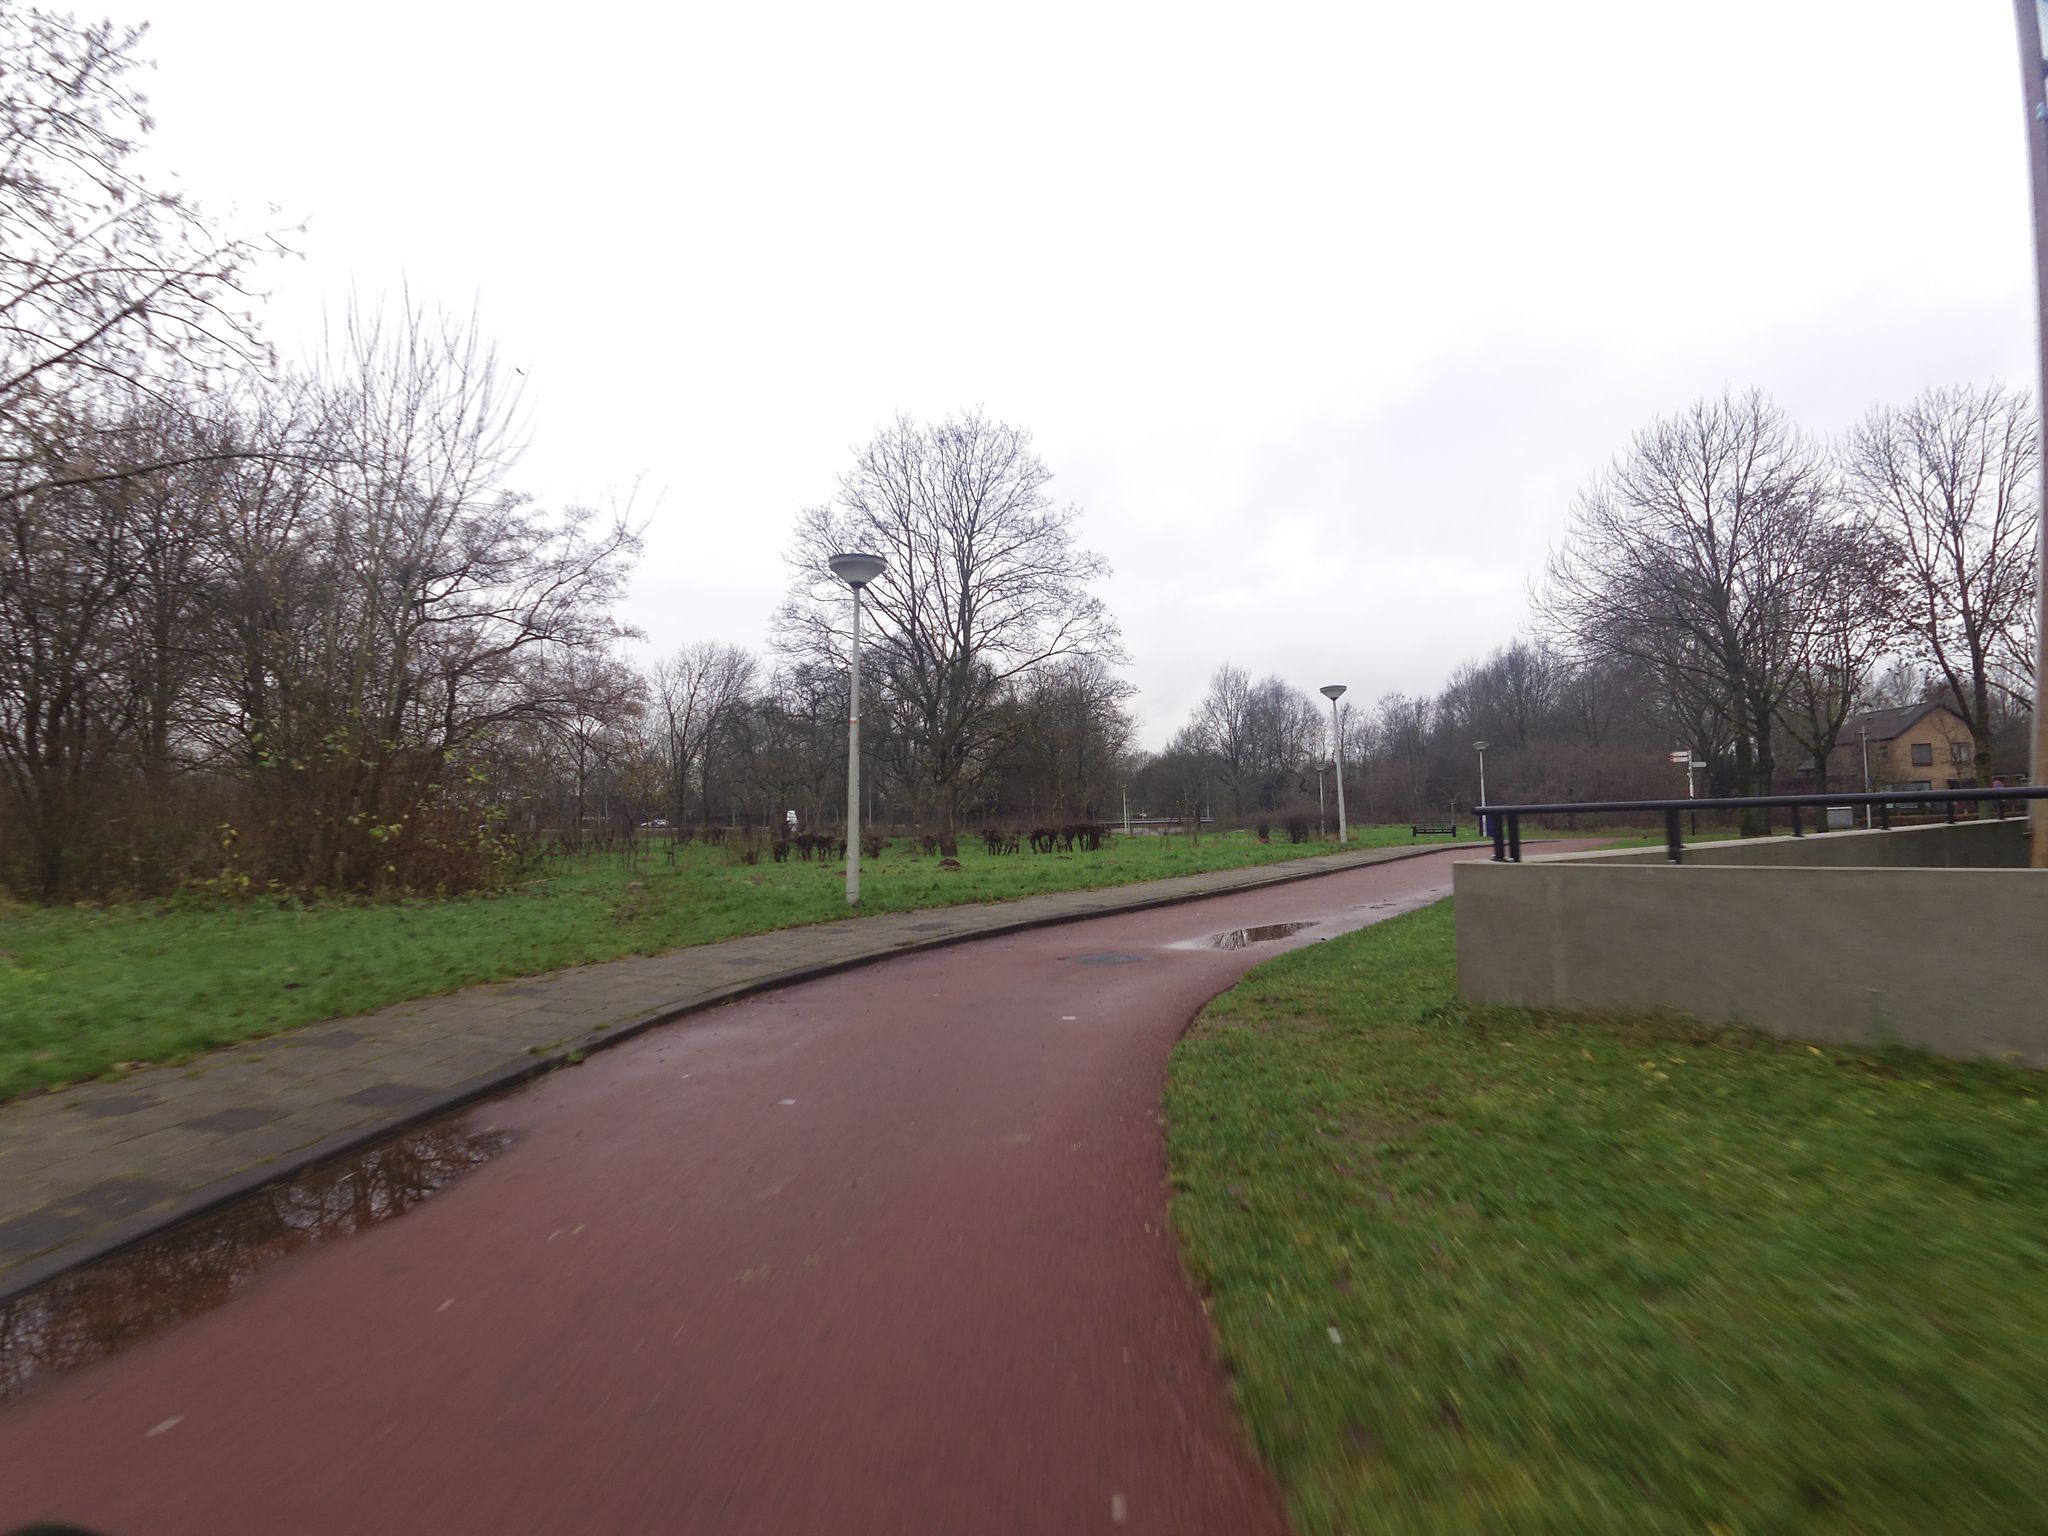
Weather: cloudy
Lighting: day
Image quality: slightly poor
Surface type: cycling surface
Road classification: cycleway, steps
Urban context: dense urban cluster
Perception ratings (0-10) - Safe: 3.54, Lively: 4.71, Beautiful: 7.63, Boring: 4.57, Depressing: 2.84, Wealthy: 4.04